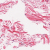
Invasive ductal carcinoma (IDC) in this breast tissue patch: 0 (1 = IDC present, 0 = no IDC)